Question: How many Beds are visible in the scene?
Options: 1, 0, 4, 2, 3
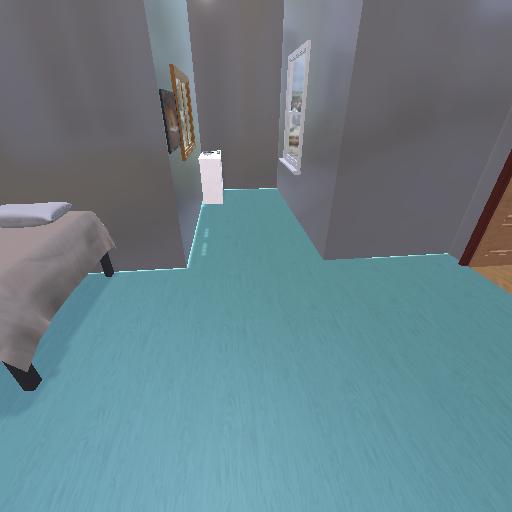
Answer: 1